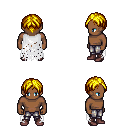
a pixel art fantasy rpg character, male body template, human, dark skin, white tattered cape, metal pants, blonde parted hairstyle, maroon shoes, four views (front, back, left, right), 2x2 character sprite sheet, small pixel art, hard edges, no anti-aliasing